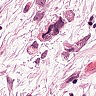
Metastatic tissue present: yes